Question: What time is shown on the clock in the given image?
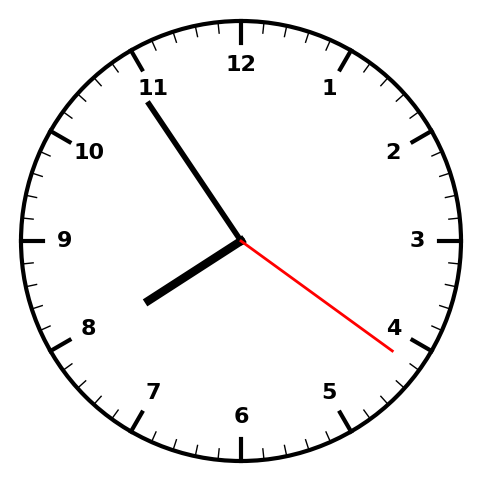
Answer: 07:54:21